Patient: sex M, age 68
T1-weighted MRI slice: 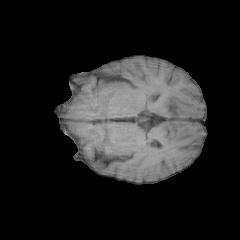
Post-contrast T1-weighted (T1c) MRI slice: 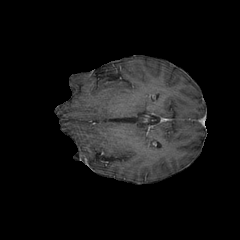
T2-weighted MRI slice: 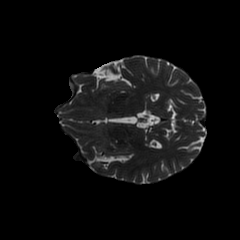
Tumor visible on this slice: no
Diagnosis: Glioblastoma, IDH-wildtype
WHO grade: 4